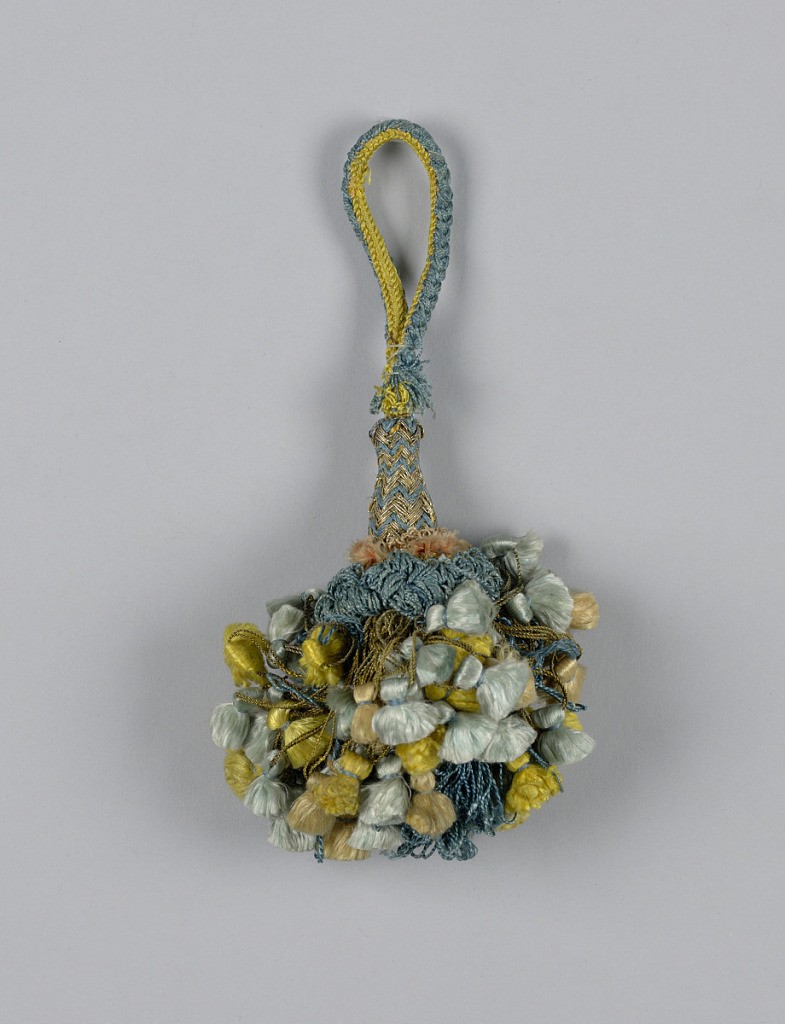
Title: Tassel
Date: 19th century
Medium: silk, metal threads, wooden core
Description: Skirt of blue, pink and yellow silk and metal threads, twisted and looped and each supporting a small tassel. Collar of looped threads. Head is vase-shaped and wrapped in blue and gilt thread in a chevron pattern. Cord of braided blue and yellow silk threads.